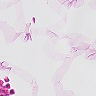
Metastatic tissue present: no